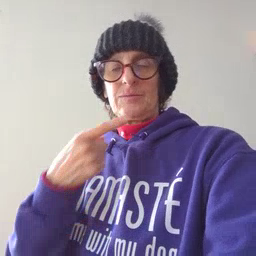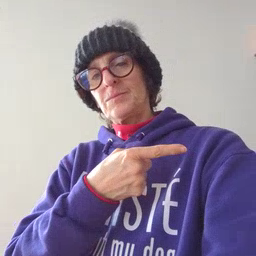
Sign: hesheit